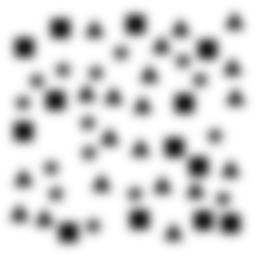
Squares: 13
Triangles: 20
Stars: 15
Total shapes: 48